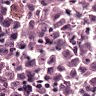
Metastatic tissue present: yes